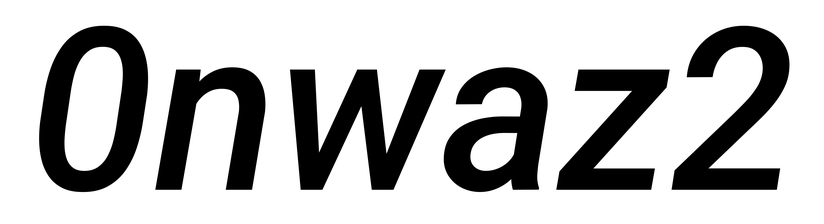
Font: Roboto-Italic_Medium_Italic